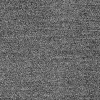
Atmospheric dust classification: dusty